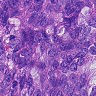
Metastatic tissue present: yes